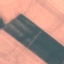
Land use / land cover: AnnualCrop